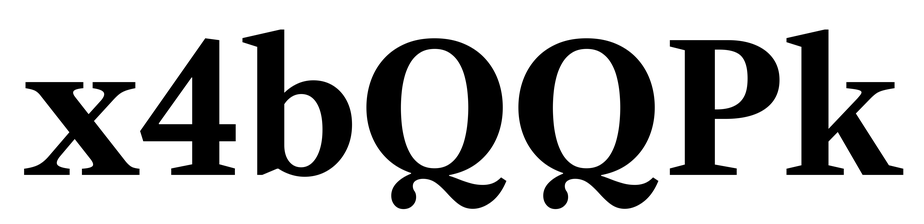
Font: LibreCaslonText_Bold